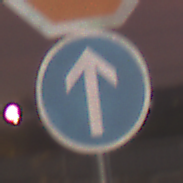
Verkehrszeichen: VorgeschriebeneFahrtrichtungGeradeaus
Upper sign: Stop
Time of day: SunriseSunset
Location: Outdoor (Urban)
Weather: PartlyCloudy
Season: NotSpecified
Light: Artificial